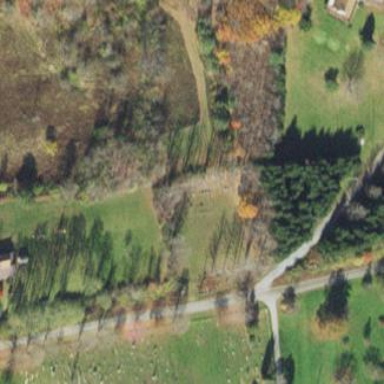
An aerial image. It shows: Cemetery.